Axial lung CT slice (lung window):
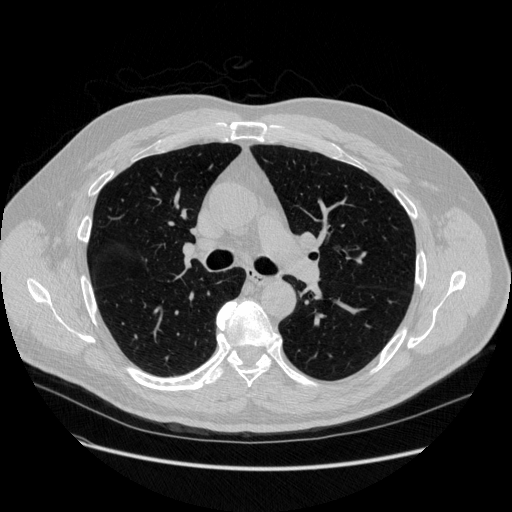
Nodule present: no